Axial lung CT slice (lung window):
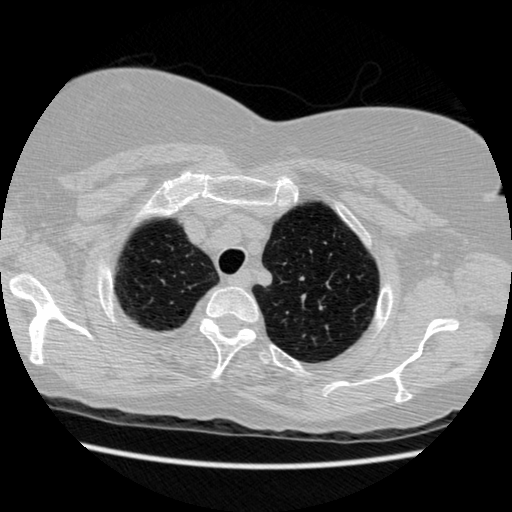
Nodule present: no